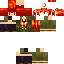
A female human skin with medium skin, wearing brown long hair dressed in a red hoodie and black pants, featuring a closed mouth.